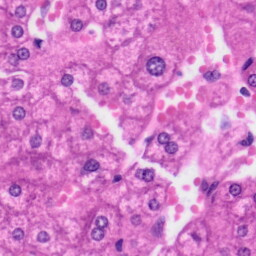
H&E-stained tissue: Liver